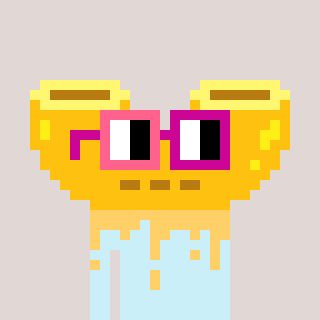
a pixel art character with square pink and red glasses, a macaroni-shaped head and a cold-colored body on a warm background